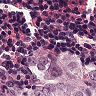
Metastatic tissue present: yes